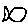
Label: moon